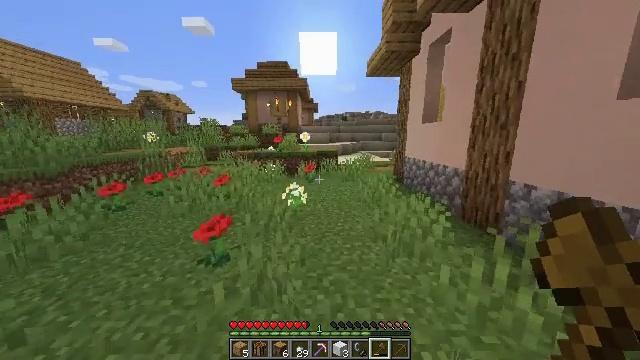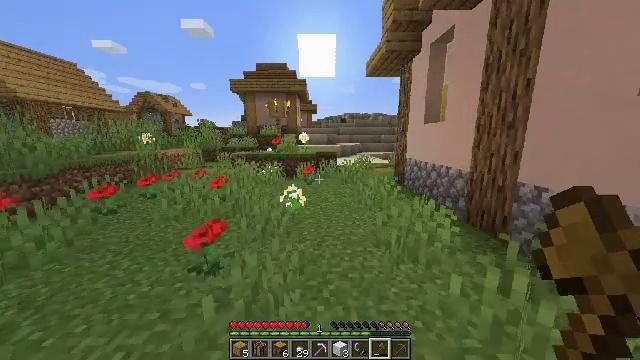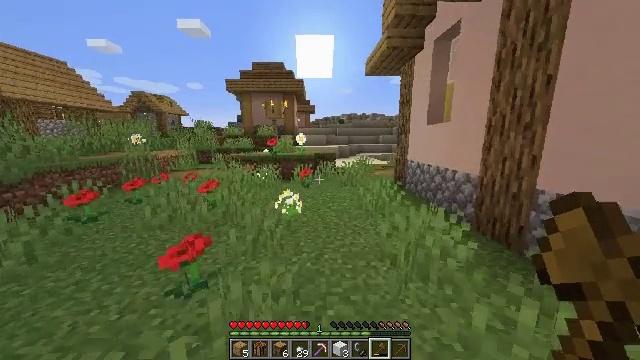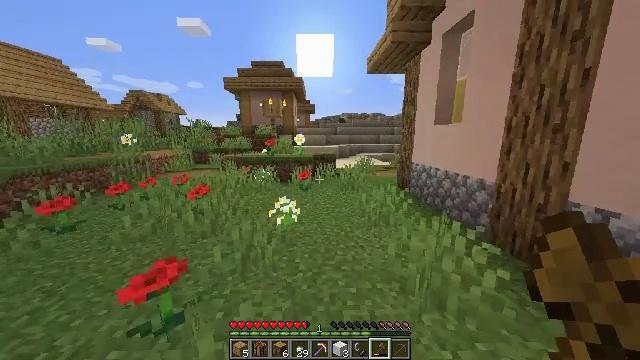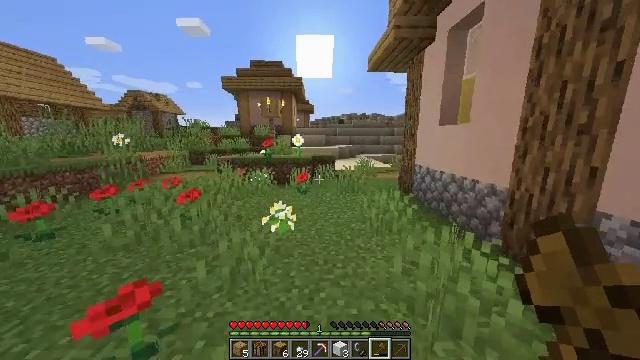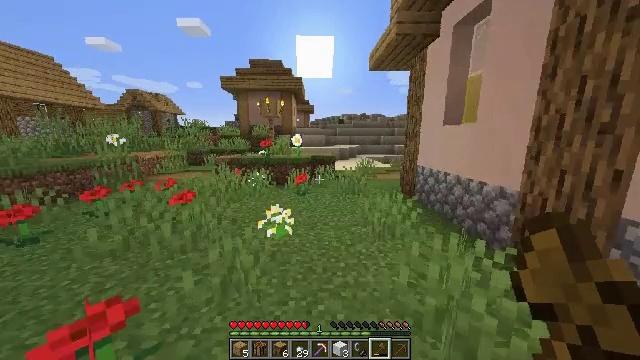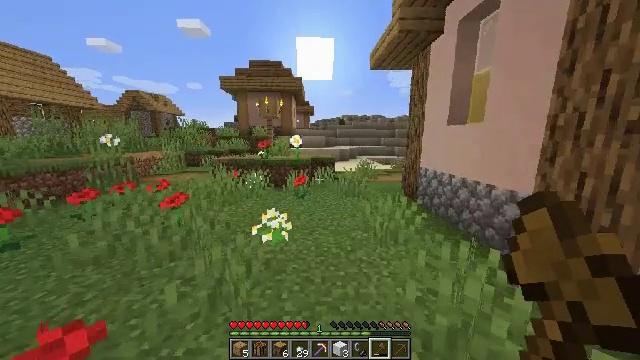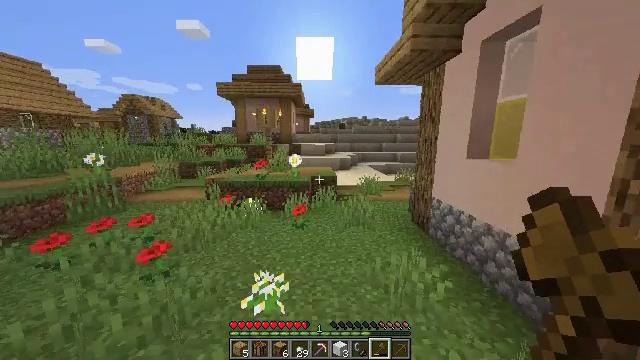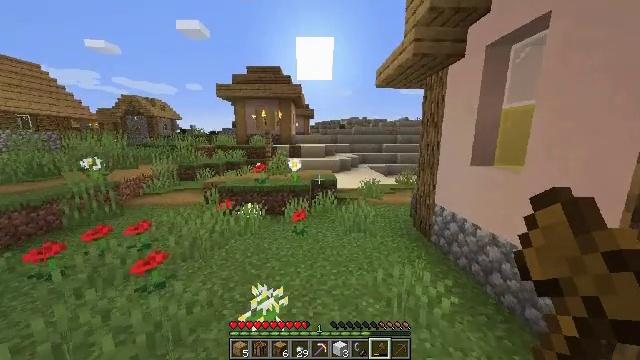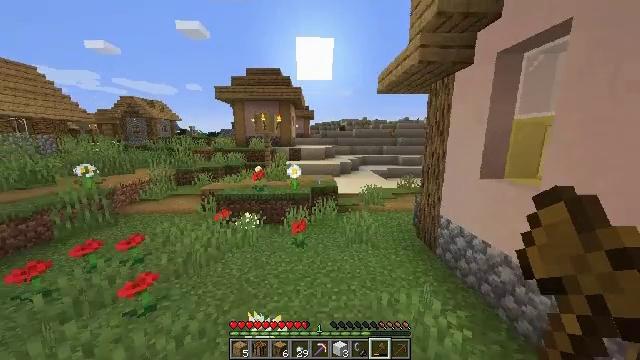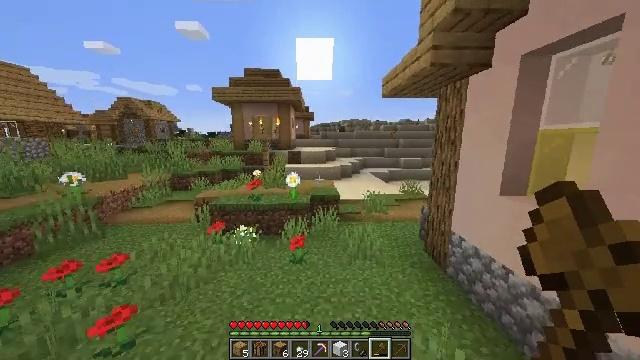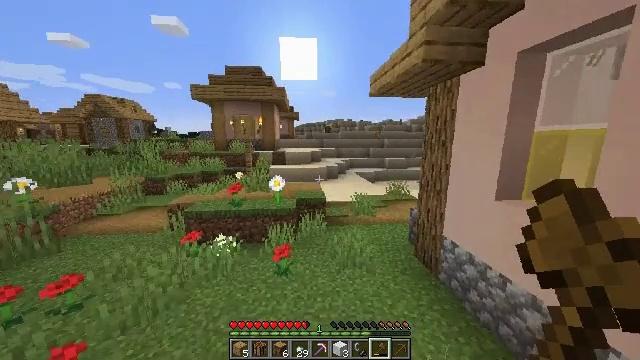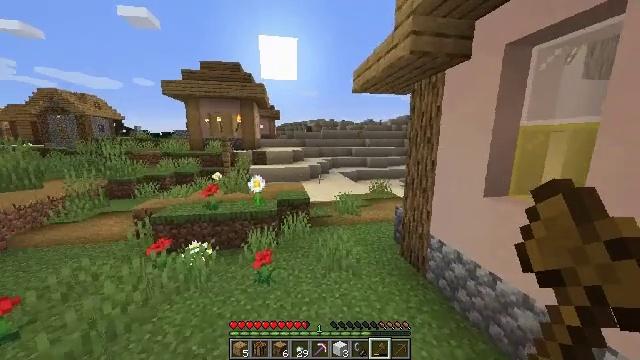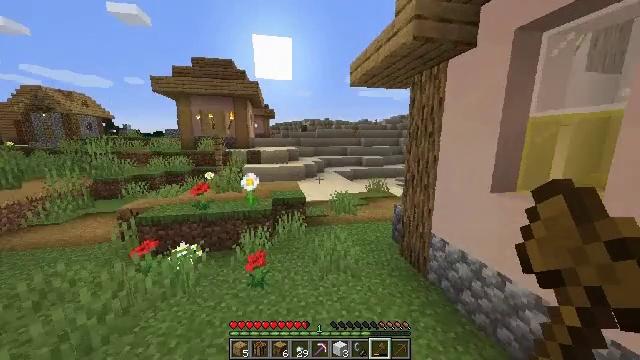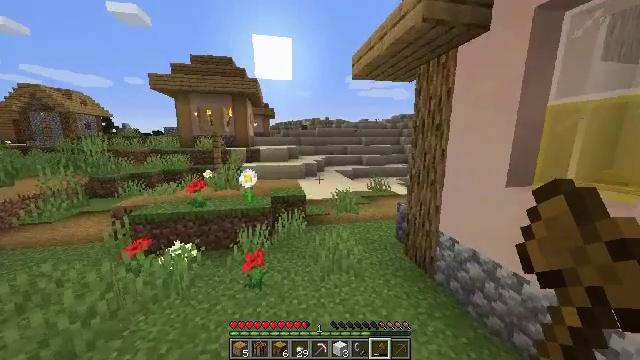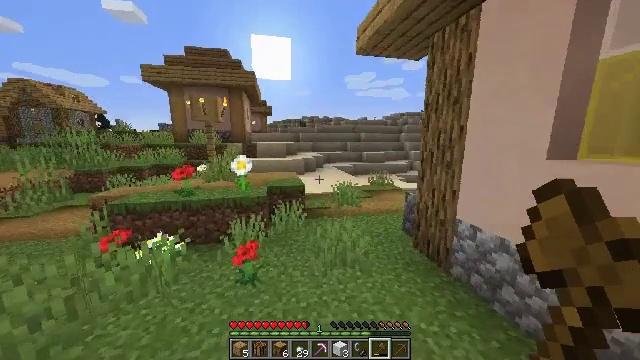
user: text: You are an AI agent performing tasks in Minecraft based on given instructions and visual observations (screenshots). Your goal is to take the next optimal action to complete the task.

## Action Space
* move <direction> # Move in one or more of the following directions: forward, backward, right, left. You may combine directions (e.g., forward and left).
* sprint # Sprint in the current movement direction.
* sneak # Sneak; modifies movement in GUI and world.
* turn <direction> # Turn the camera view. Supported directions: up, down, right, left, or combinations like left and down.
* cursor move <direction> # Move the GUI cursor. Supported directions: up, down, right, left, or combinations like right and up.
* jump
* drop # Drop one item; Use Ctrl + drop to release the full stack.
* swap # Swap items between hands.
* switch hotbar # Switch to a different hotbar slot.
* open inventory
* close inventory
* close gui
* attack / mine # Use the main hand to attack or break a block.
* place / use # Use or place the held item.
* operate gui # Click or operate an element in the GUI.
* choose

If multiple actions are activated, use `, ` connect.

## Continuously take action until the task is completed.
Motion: motion action
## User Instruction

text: Mine a chest to move it.
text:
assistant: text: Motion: move forward
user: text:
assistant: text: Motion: move forward
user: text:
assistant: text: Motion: move forward
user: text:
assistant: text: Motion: move forward
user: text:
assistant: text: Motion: move forward
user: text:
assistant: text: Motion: move forward, jump
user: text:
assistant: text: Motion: move forward, jump
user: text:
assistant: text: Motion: move forward, jump
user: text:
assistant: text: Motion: move forward, jump
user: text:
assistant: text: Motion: move forward, jump
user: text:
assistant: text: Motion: move forward, turn right
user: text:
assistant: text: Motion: move forward, turn right
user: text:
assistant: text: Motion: move forward, turn right
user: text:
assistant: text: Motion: move forward
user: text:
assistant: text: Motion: move forward
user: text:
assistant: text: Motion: move forward, turn right
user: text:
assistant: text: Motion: move forward, turn right
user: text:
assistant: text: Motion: move forward, turn right
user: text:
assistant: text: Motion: move forward, turn right, jump
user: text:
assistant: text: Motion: move forward, turn right, jump
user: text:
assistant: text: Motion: move forward, turn right, jump
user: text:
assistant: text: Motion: move forward, turn right and down, jump
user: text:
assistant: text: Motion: move forward, turn right
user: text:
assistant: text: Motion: move forward, turn right
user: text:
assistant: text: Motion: move forward, turn right
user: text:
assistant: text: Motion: move forward, turn right
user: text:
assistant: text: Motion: move forward, turn right
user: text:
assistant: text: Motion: move forward, turn right
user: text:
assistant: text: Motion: move forward, turn right
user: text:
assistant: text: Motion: move forward, turn right